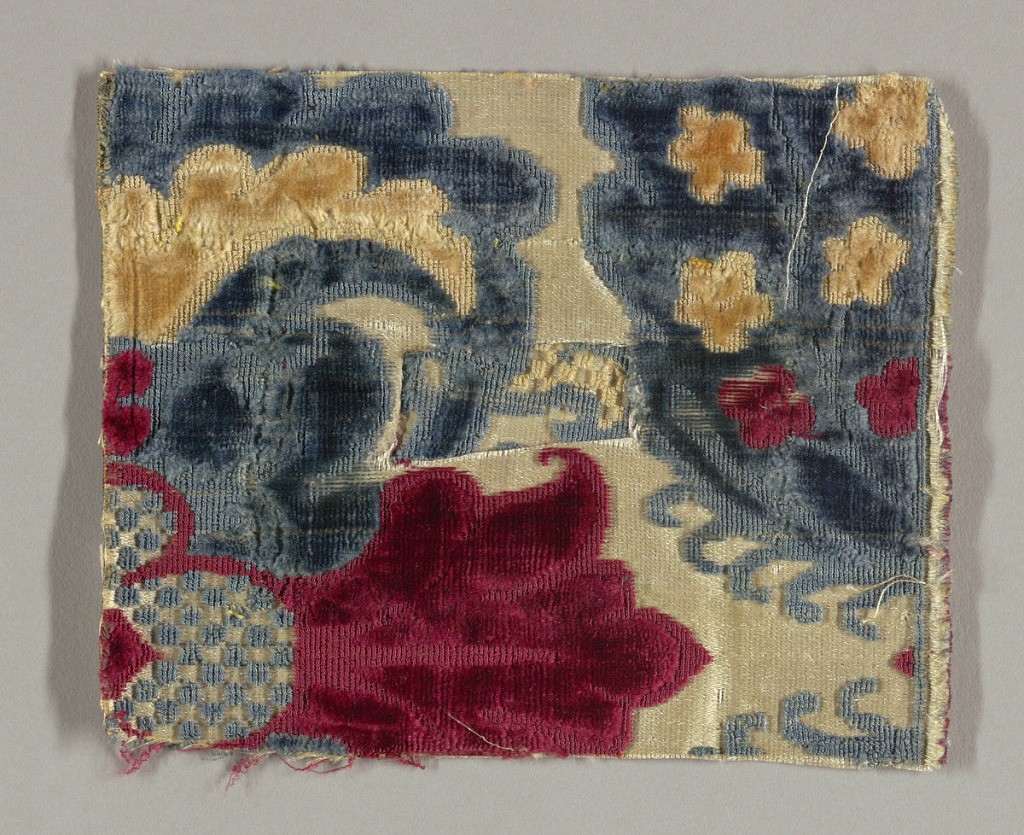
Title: Fragment
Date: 17th century
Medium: silk Technique: cut and uncut supplementary warp pile (velvet) on satin ground
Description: Fragment of white satin with large-scale pattern in cut and uncut blue, red and yellow velvet. Only small part of the design remains: a large-scale floral pattern.